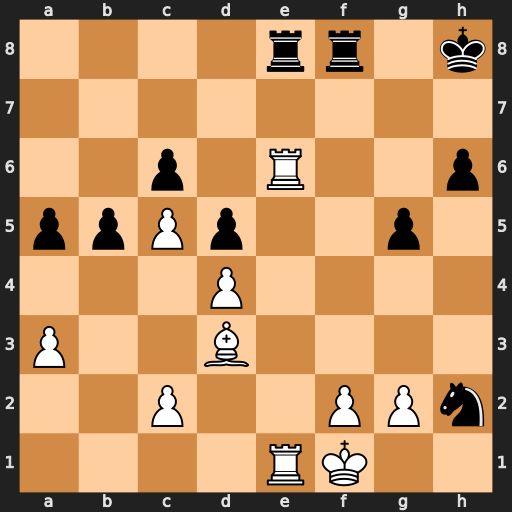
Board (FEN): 4rr1k/8/2p1R2p/ppPp2p1/3P4/P2B4/2P2PPn/4RK2
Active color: w
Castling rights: -
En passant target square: -
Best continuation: Kg1 Rxe6 Rxe6